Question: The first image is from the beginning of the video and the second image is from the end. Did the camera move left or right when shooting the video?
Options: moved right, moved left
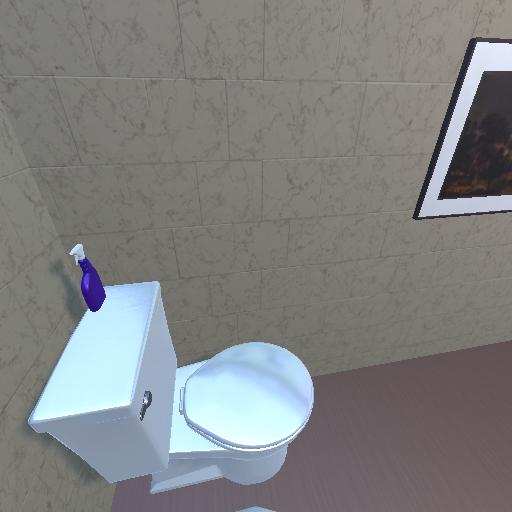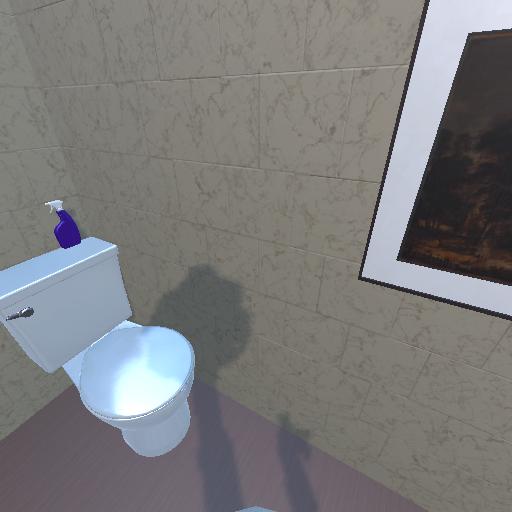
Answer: moved right